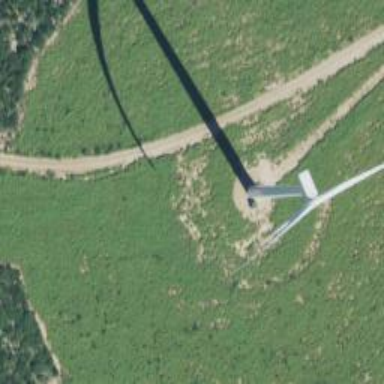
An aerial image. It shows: Wind generator with horizontal axis. The generator is wind turbine.